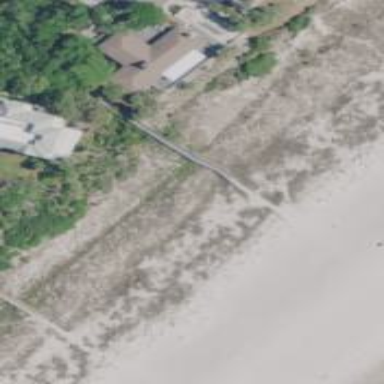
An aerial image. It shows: Path leading to bridge.